Question: Count the number of objects in the diagram.
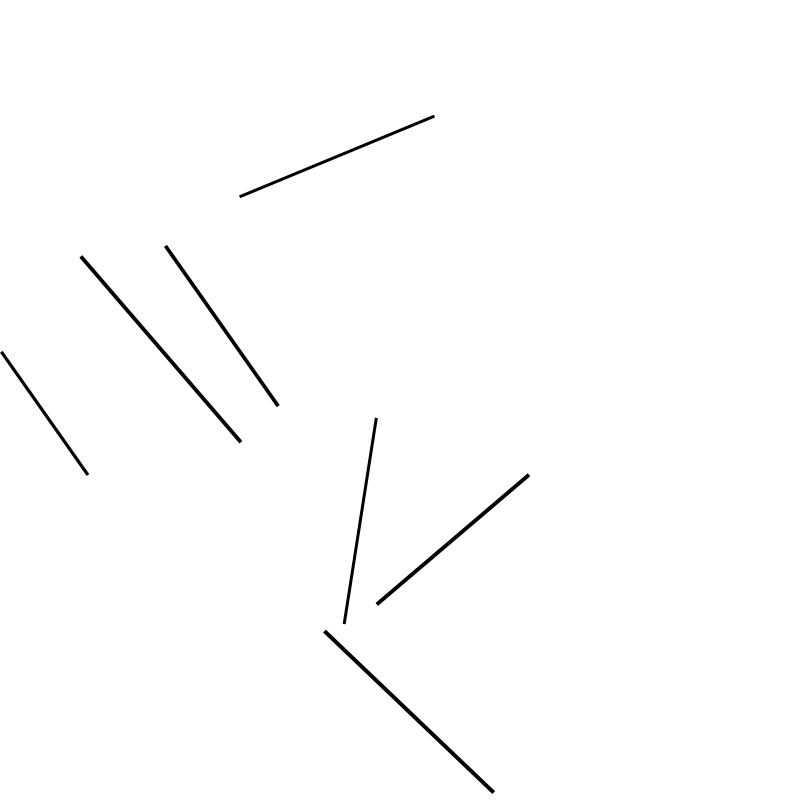
Answer: 7